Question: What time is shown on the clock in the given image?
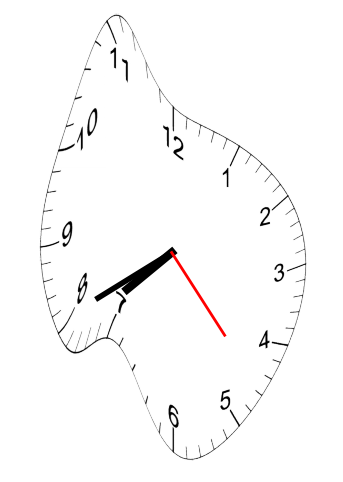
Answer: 07:40:23